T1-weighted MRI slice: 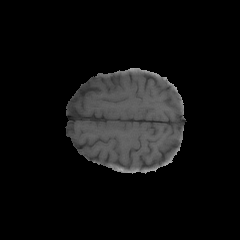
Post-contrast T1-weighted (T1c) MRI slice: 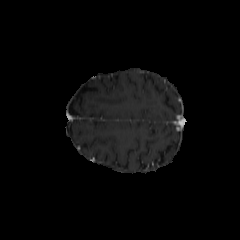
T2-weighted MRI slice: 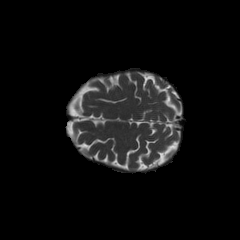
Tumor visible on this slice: no